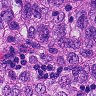
Metastatic tissue present: yes